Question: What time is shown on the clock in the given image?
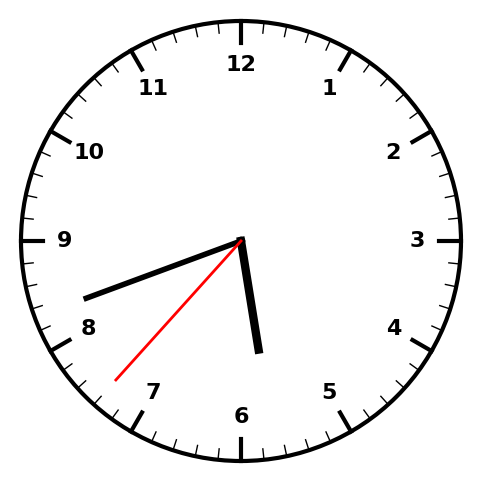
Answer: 05:41:37